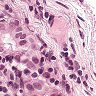
Metastatic tissue present: yes